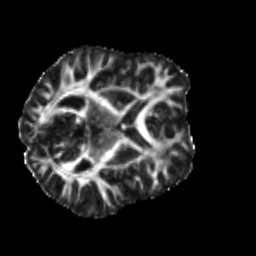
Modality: FA
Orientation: axial
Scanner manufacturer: siemens
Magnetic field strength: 3 T
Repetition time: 4 s
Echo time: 0.0594 s